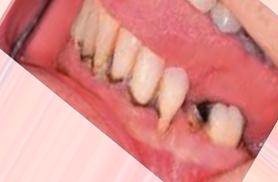
Condition: Tooth Discoloration